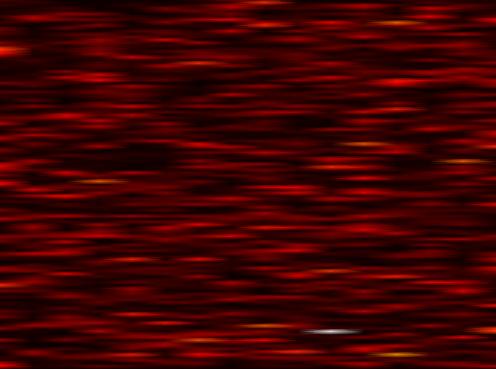
Label: FBMC